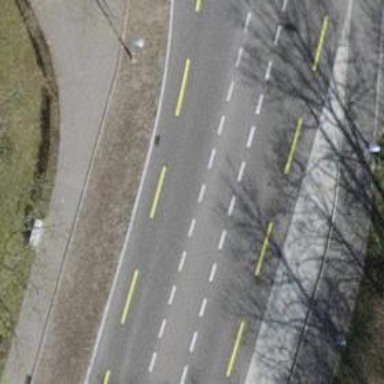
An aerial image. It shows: Bus stop equipped with public transport stop position.